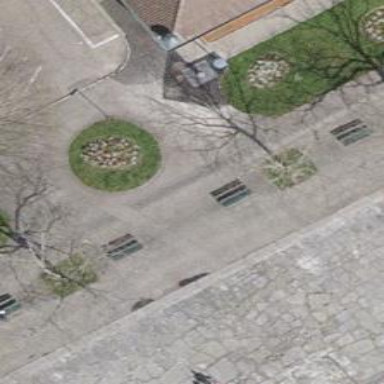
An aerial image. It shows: Bench.